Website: crate-barrel
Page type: billing-address
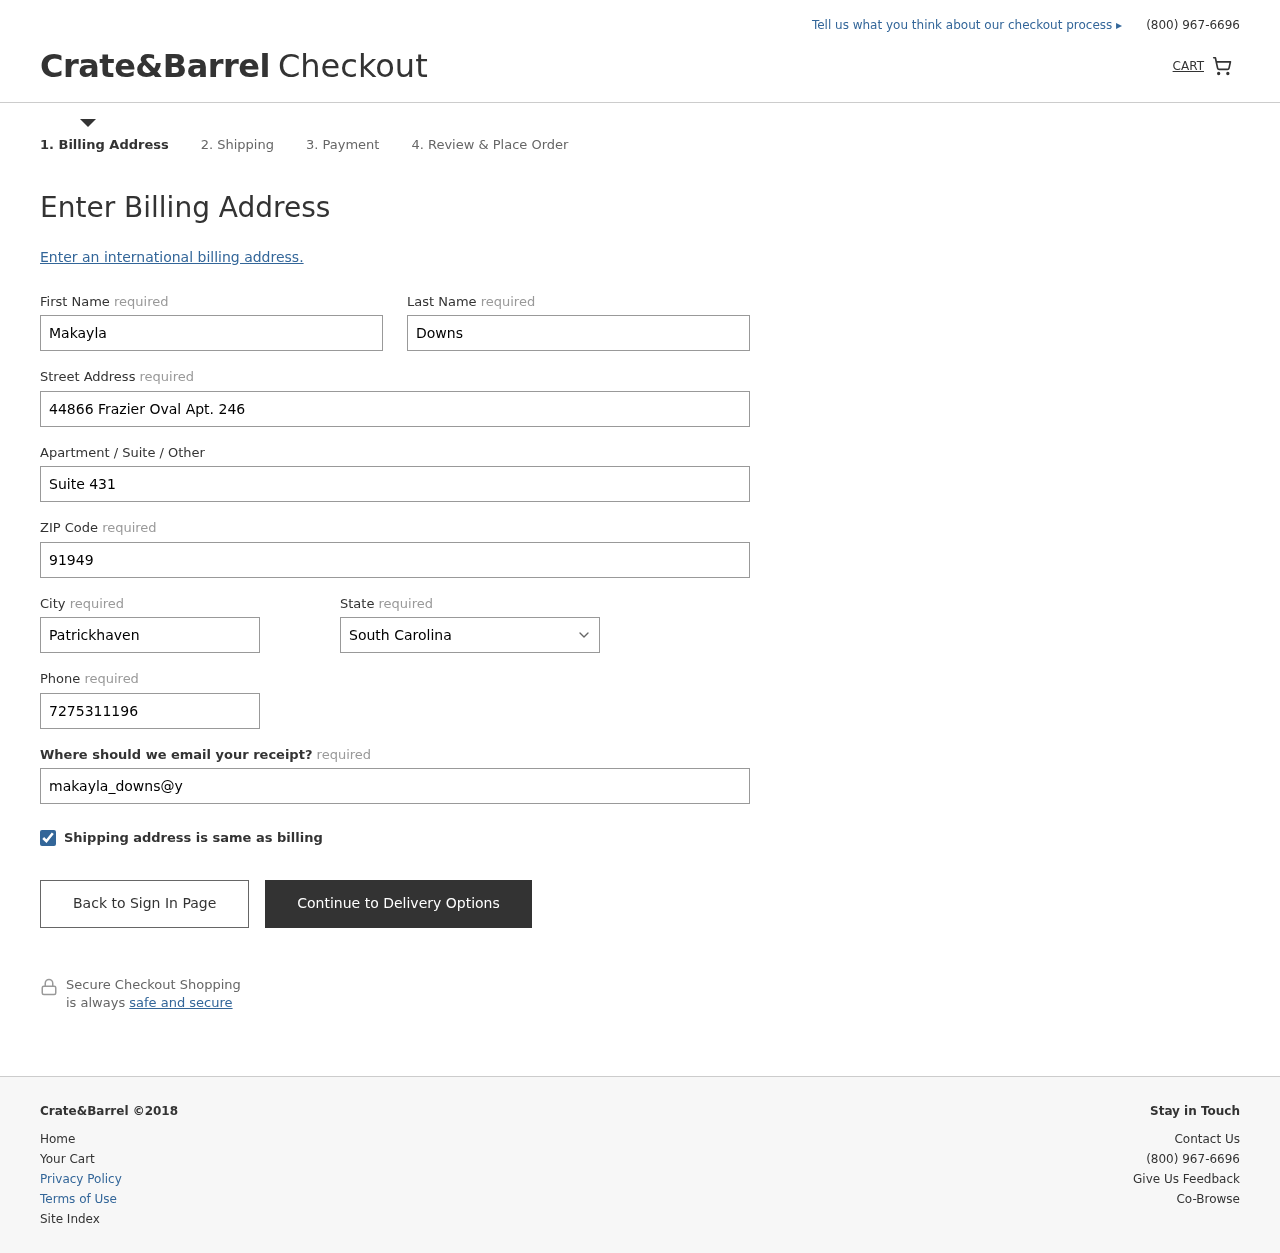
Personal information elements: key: PII_STATE
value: South Carolina
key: PII_FIRSTNAME
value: Makayla
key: PII_LASTNAME
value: Downs
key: PII_STREET
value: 44866 Frazier Oval Apt. 246
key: PII_STREET2
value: Suite 431
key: PII_POSTCODE
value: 91949
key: PII_CITY
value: Patrickhaven
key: PII_PHONE
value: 7275311196
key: PII_EMAIL
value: makayla_downs@yahoo.com